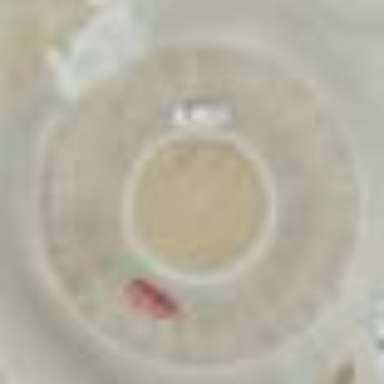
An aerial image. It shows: Roundabout at primary highway.